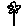
Label: flower